Question: I'm trying to make a login process in codeigniter because I'm new to it and want to familiarize myself with it. Then I want to add a security feature where if the dashboard is accessed using the URL, if the session of 'account_id' is not set I will redirect them to login:
'''
public function index() {
if ($this->session->userdata('account_id') === FALSE ) {
redirect('/');
}
return $this->_renderPage();
}
'''
but then it gives me this result

As you can see it's still in the dashboard but its all blank page and it did not redirect.
How can I fix this?
Thanks in advance for the help.
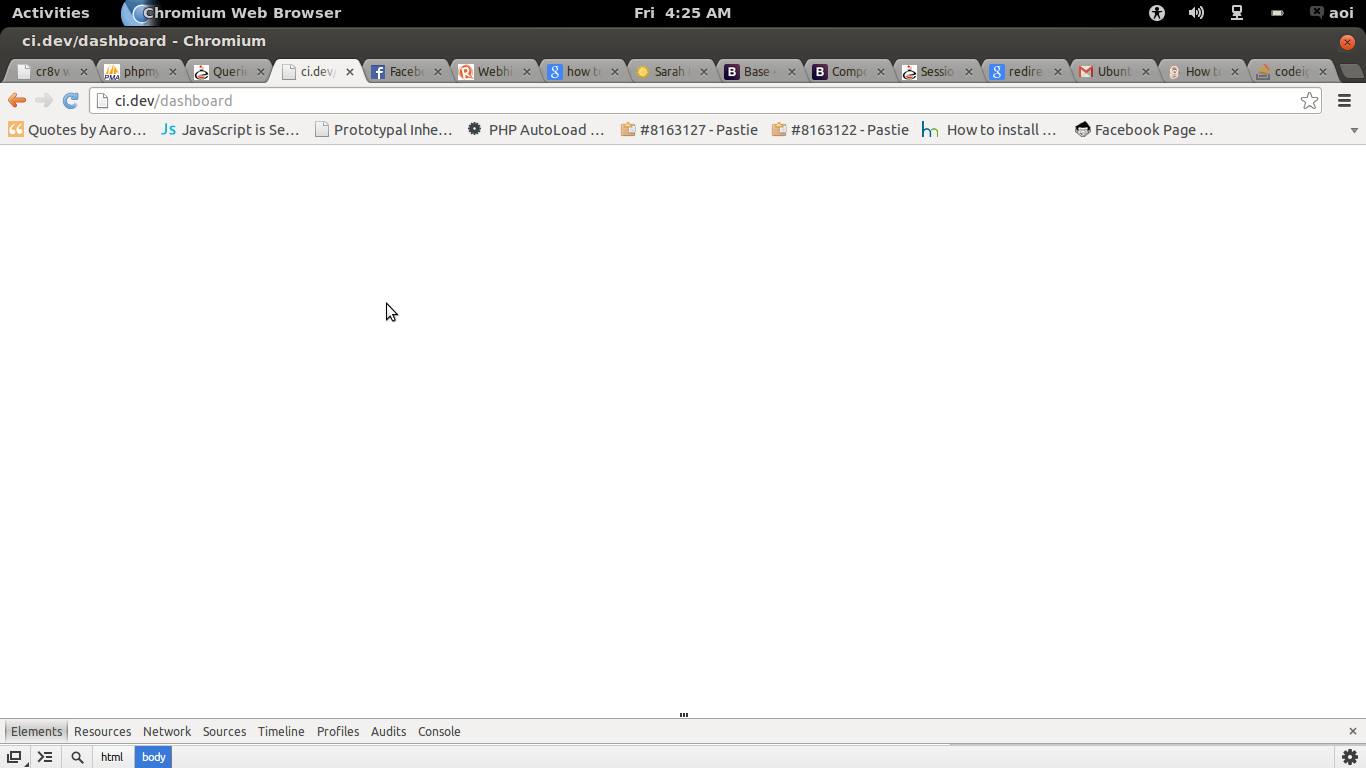
Answer: Have you load the right helper ? Do it with '$this->load->helper('url');'.
After you can use redirect like this: 'redirect('/', 'refresh');'
<URL>
---
: The PHP way to do this is 'header('Location: http://www.website.com/');'